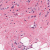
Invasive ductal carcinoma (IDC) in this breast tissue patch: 0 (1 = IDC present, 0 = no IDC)